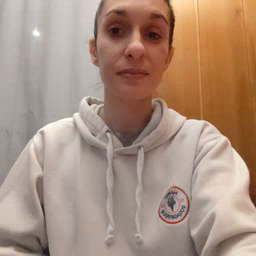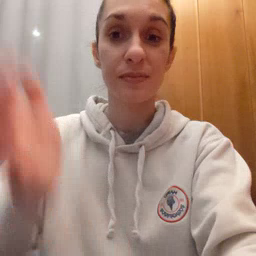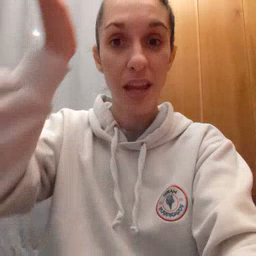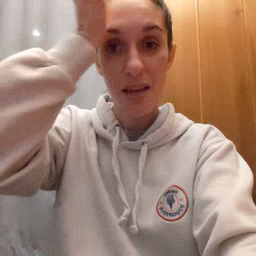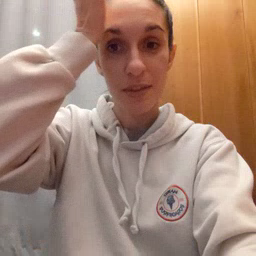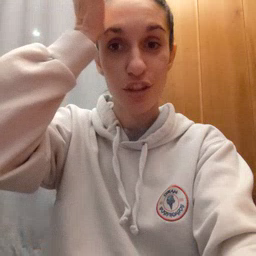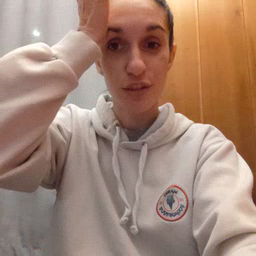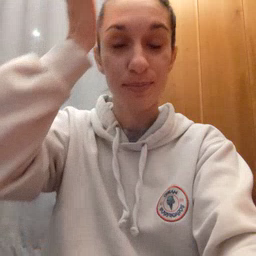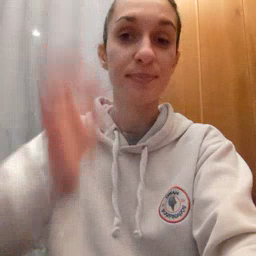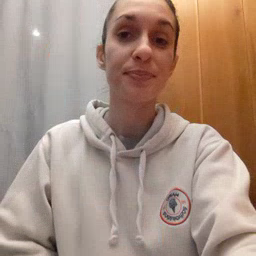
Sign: garbage